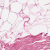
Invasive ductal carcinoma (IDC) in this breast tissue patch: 0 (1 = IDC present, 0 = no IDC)